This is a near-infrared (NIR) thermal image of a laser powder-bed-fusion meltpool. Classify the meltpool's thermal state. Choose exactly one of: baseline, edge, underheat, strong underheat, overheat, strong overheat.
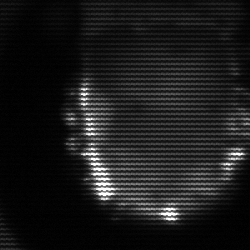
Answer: baseline